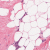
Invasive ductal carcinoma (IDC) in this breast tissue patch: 0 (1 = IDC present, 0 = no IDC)